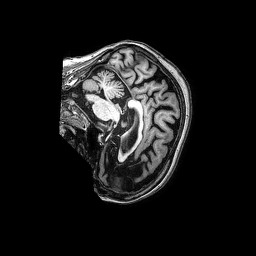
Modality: T1w
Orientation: sagittal
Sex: female
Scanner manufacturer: philips
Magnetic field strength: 3 T
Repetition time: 0.007017 s
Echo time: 0.003253 s